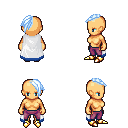
a pixel art fantasy rpg character, female body template, human, tanned skin, white trimmed cape, magenta pants, white cyan long mohawk hairstyle, gold boots, four views (front, back, left, right), 2x2 character sprite sheet, small pixel art, hard edges, no anti-aliasing